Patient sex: F
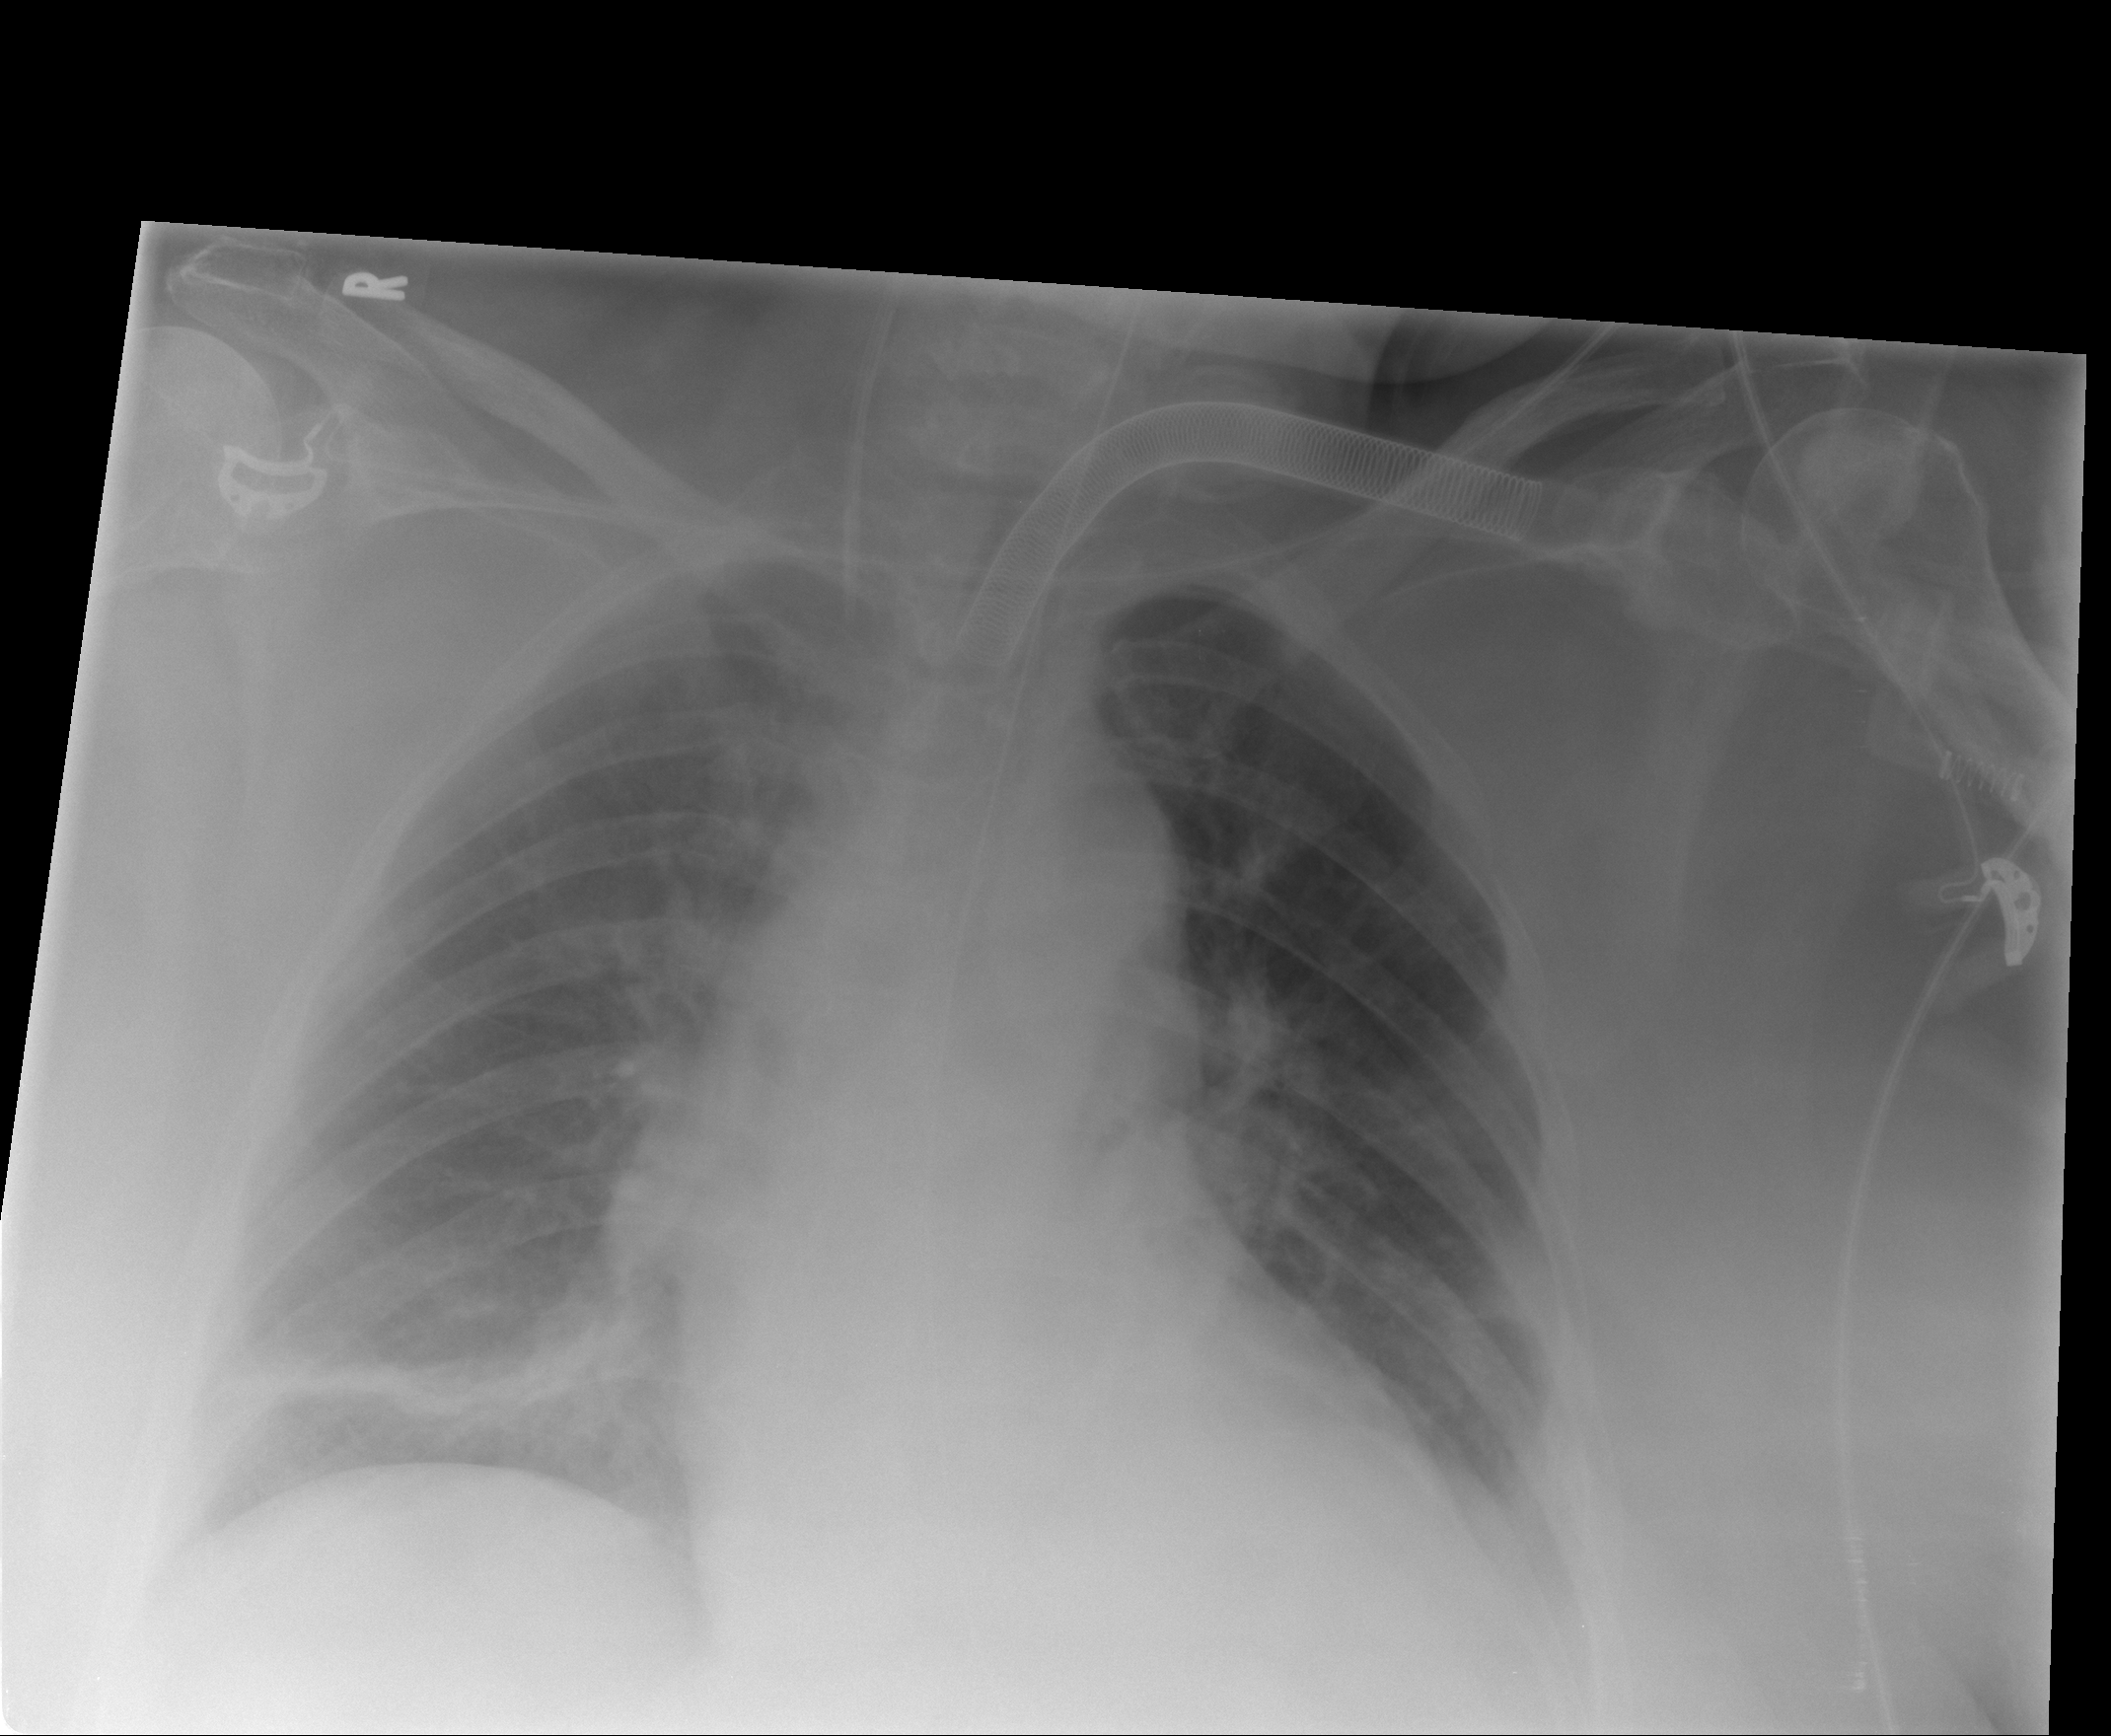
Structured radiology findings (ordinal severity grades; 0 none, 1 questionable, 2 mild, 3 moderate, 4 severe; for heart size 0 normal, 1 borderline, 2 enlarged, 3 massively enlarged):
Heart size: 0
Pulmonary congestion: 0
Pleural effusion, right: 1
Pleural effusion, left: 1
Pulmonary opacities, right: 0
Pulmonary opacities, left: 2
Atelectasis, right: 2
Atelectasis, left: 2